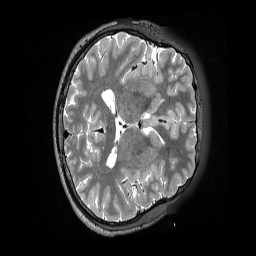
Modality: T2w
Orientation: axial
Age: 36
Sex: male